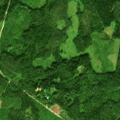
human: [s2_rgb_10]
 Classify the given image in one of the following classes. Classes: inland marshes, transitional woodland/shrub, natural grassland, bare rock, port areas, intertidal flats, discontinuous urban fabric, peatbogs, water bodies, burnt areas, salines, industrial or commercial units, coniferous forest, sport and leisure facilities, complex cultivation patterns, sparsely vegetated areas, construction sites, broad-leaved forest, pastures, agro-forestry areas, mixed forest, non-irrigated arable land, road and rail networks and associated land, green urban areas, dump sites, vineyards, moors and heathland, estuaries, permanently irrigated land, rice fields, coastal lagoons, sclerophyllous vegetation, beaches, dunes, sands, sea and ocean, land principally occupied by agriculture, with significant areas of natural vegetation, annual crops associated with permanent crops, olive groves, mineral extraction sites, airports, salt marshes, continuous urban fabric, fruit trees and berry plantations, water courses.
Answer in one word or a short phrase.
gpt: coniferous forest, mixed forest